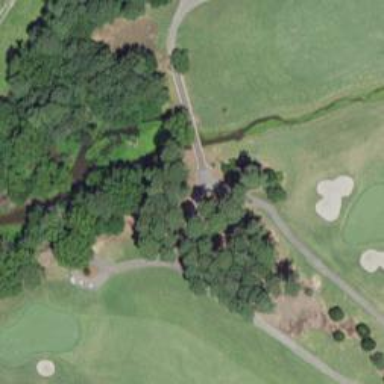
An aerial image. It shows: Pathway for golfing.